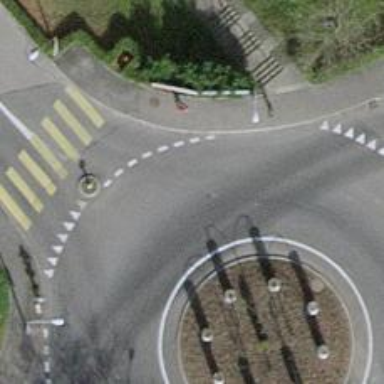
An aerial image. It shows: Roundabout at tertiary road junction.